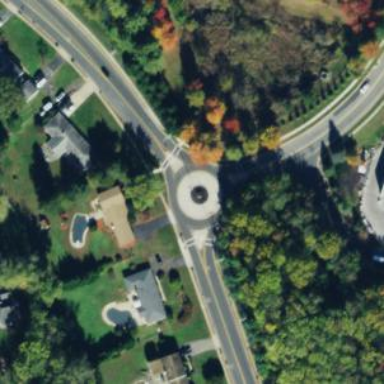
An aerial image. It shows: Tertiary road leading to roundabout junction.